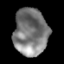
Tissue: lung
Cell type: Epithelial cells
Senescence score: 0.2001
Nuclear area (px): 1564
Mean DAPI intensity: 123.994